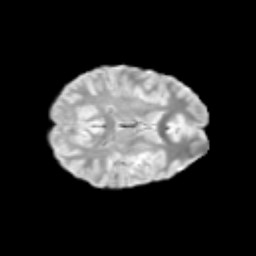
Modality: T2w
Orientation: axial
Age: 10
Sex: female
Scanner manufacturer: siemens
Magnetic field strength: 3 T
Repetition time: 3.8 s
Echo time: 0.07 s